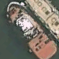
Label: Towing_vessel